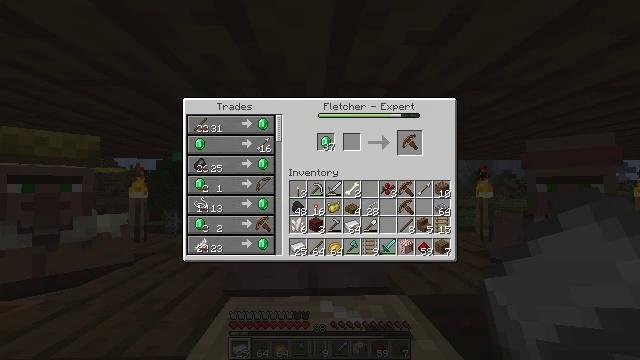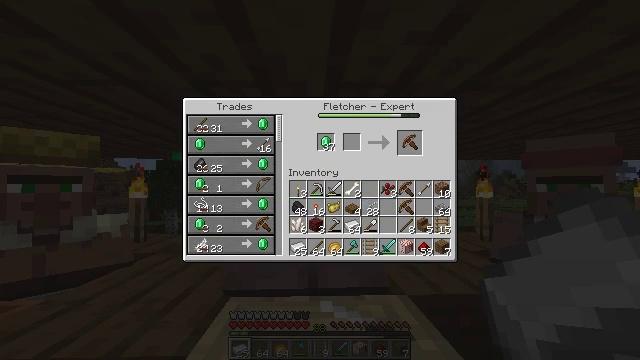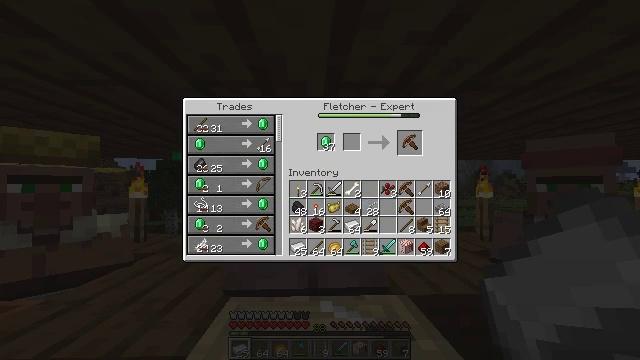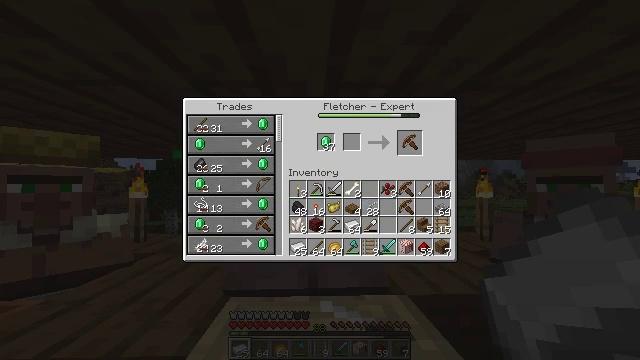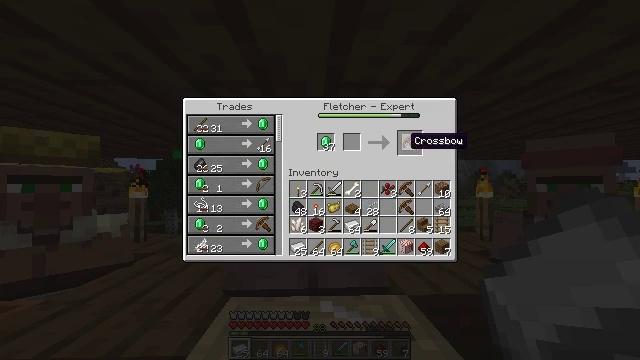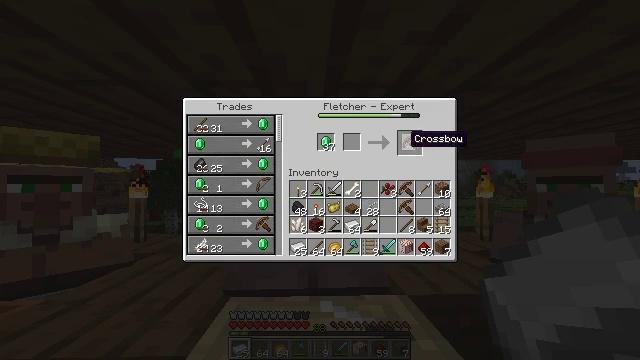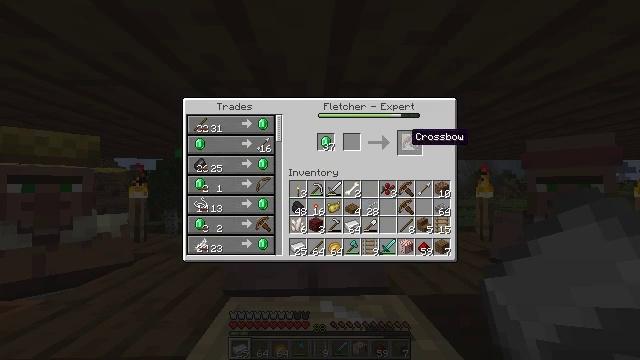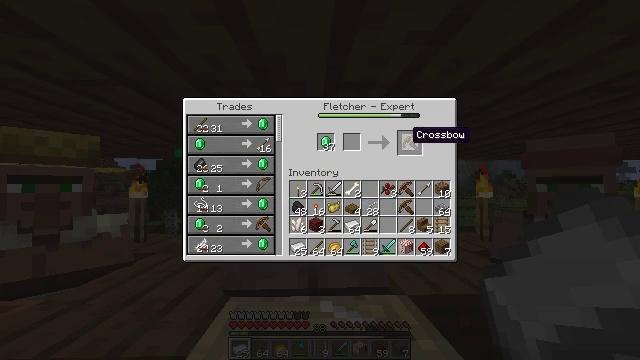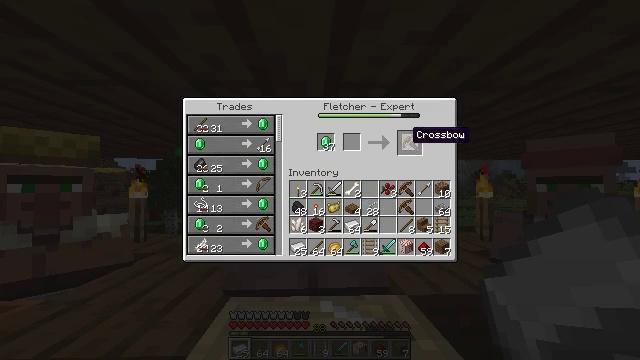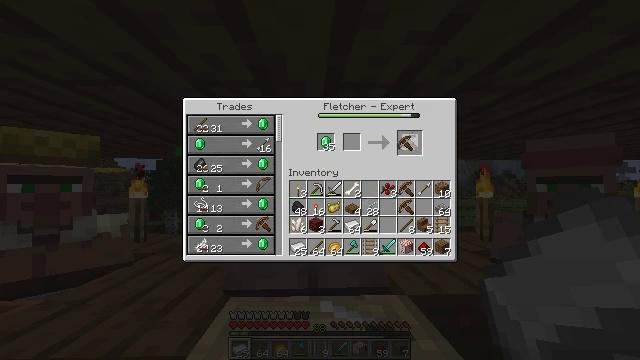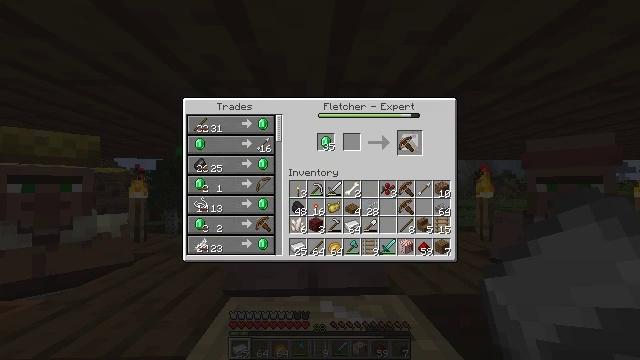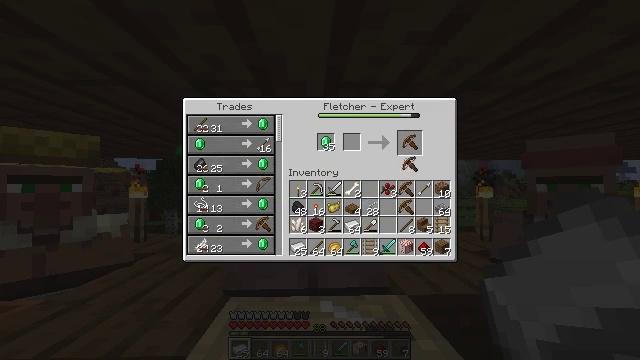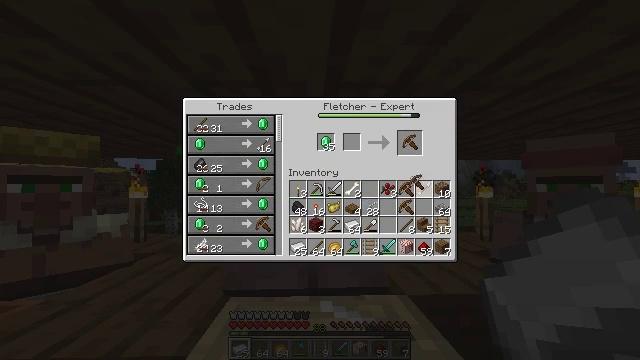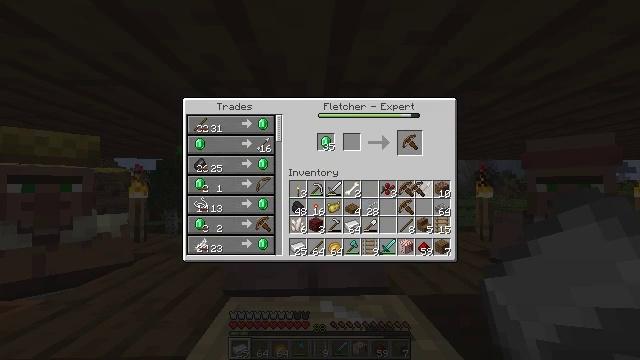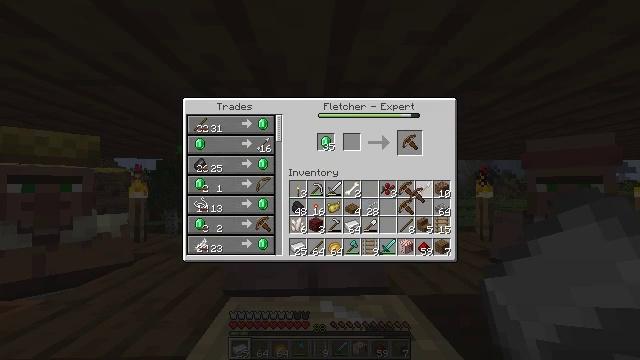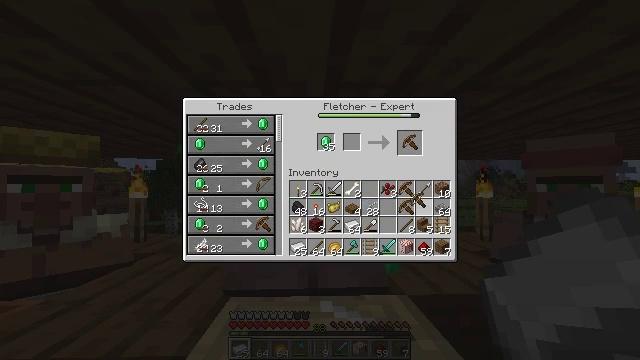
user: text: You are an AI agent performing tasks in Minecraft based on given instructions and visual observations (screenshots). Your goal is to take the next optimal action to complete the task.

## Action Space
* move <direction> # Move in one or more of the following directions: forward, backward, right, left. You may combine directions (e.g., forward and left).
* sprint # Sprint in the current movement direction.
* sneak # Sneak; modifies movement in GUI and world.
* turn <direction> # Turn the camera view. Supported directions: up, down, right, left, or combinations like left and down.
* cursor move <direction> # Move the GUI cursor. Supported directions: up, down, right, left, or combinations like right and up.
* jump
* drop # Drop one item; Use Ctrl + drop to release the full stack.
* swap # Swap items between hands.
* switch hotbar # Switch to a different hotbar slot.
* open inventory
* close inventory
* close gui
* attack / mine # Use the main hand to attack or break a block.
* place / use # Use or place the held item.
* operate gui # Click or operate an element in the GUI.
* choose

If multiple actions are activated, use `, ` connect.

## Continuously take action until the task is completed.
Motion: motion action
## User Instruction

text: Craft the crossbow using sticks, iron, string, and a tripwire hook.
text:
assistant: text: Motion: cursor move up
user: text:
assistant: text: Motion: cursor move up
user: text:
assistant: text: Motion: no_op
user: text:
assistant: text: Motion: no_op
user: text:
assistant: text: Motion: no_op
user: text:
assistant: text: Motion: no_op
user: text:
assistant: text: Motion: no_op
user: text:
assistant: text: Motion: no_op
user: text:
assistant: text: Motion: operate gui
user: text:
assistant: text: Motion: operate gui
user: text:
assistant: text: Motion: cursor move down, operate gui
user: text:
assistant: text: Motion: cursor move down
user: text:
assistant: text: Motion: cursor move down
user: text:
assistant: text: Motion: no_op
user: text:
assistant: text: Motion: no_op
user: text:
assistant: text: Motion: no_op
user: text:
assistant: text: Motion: no_op
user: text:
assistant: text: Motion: no_op
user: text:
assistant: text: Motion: no_op
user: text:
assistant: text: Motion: no_op
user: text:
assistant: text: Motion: no_op
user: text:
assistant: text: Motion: operate gui
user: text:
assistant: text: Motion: operate gui
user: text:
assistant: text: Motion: no_op
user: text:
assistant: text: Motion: cursor move left and up
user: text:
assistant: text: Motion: cursor move up
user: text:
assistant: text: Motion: cursor move up
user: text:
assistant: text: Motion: no_op
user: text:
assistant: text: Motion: no_op
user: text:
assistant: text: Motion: no_op